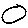
Label: circle